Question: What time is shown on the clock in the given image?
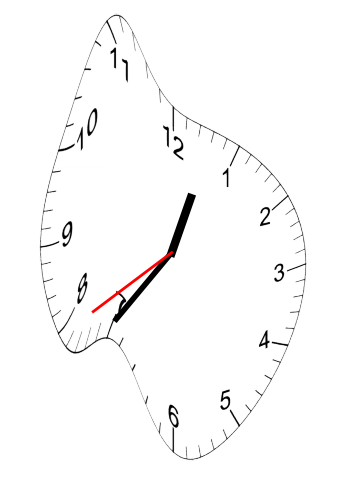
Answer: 12:35:39